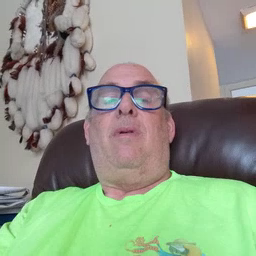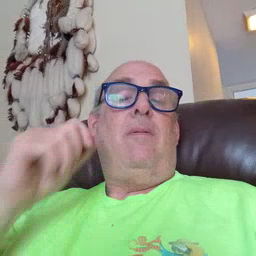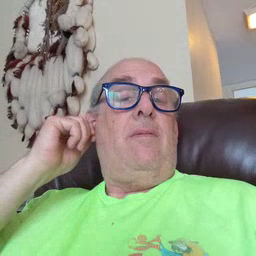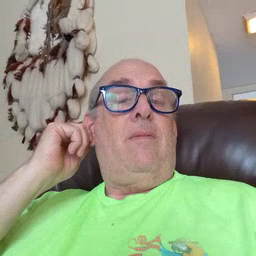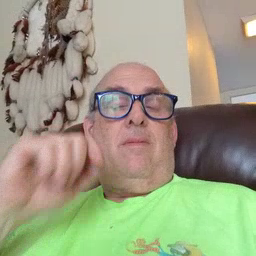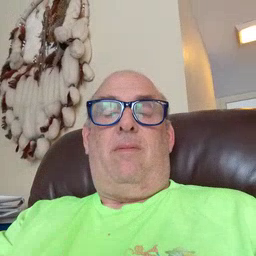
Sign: ear